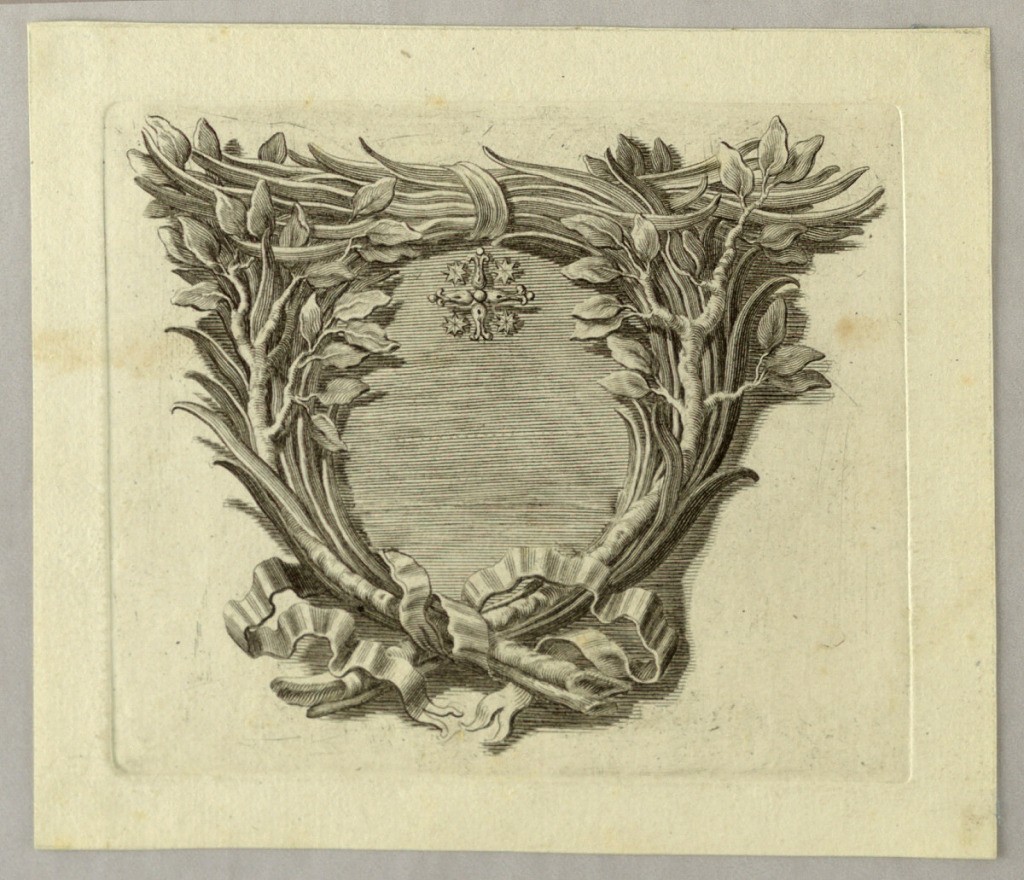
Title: Vignette, The Pelican in the Crown of Thorns
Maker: Jakob Frey, Swiss, active Italy, 1681 - 1752
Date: ca. 1715
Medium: Engraving with etching on paper
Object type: Print
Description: Laurel and palm branches frame an ovoid, on top of which a cross with stars in the angles is shown.